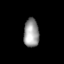
Tissue: lung
Cell type: Epithelial cells
Senescence score: 0.175
Nuclear area (px): 429
Mean DAPI intensity: 153.869